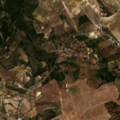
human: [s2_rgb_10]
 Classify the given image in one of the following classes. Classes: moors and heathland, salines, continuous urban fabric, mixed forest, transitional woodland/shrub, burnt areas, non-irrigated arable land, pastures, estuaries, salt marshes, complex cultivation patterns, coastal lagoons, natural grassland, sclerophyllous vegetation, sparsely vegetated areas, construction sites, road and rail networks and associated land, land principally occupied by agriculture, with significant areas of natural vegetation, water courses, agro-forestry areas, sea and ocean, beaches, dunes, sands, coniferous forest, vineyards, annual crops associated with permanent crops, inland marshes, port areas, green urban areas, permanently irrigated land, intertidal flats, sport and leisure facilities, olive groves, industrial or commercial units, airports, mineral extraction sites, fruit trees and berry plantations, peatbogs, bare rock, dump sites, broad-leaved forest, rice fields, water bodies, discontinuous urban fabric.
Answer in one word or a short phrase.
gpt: non-irrigated arable land, vineyards, olive groves, annual crops associated with permanent crops, coniferous forest, mixed forest